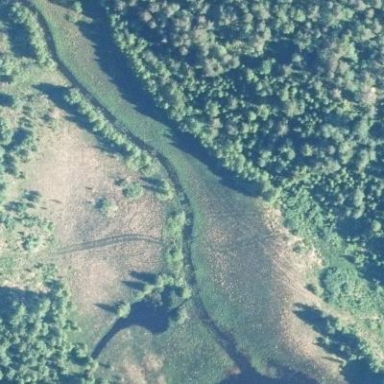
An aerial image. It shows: River flowing through natural landscape.